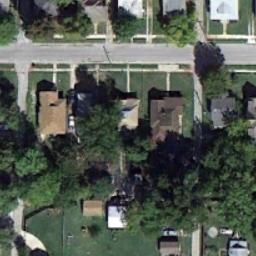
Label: medium_residential